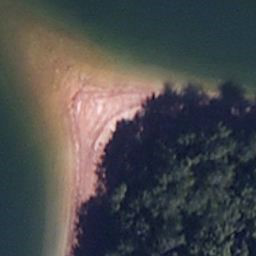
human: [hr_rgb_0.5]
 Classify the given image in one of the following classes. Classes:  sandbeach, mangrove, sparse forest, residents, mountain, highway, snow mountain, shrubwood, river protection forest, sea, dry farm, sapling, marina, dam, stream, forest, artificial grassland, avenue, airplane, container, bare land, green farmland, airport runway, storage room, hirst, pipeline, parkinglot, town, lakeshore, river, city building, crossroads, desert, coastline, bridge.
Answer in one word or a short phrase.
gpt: lakeshore